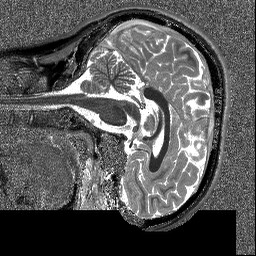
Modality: T1map
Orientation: sagittal
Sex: male